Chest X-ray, AP view. Patient: 47 years old, sex M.
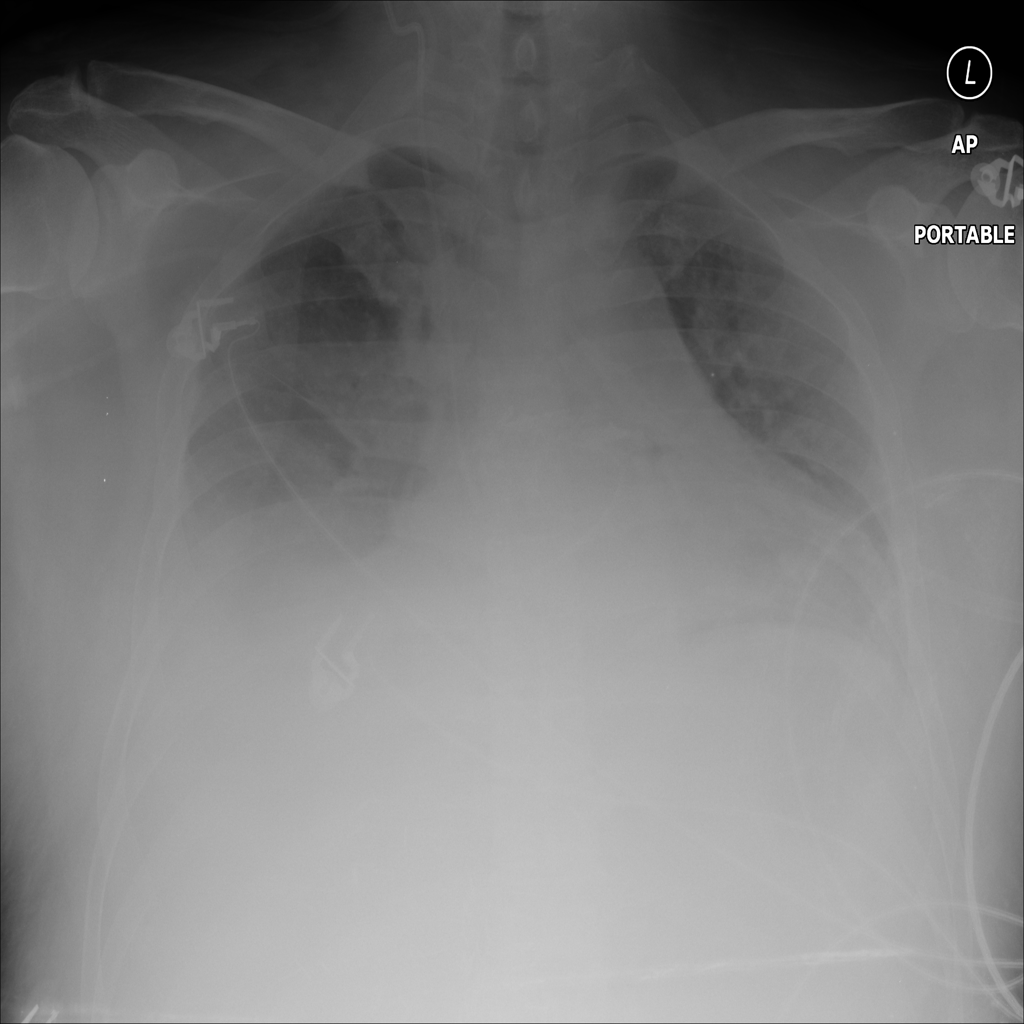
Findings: Atelectasis, Effusion, Infiltration, Pneumothorax